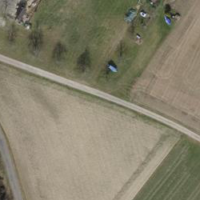
EUNIS habitat code: 52
Species observed at this site:
Cirsium arvense